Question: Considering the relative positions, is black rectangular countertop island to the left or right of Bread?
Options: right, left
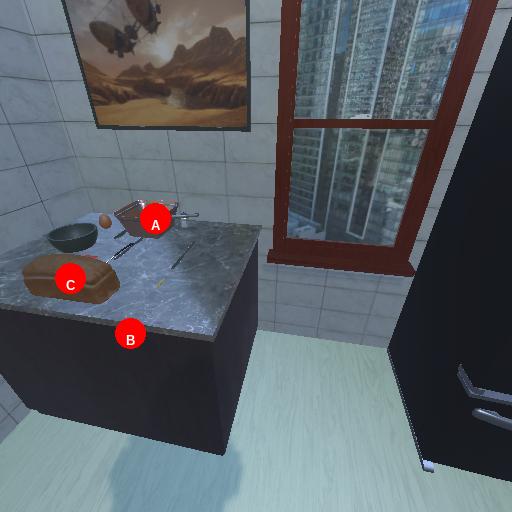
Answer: right